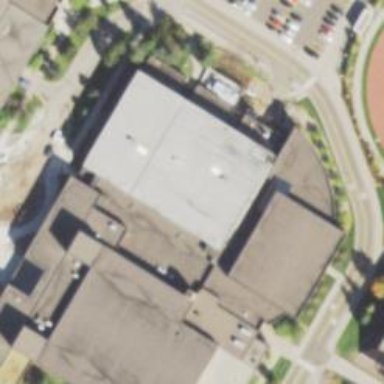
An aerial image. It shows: Sports center building.